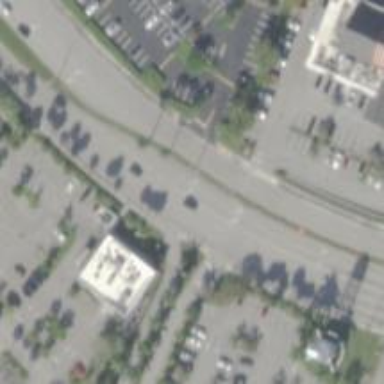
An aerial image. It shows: Asphalt footway with uncontrolled crossing marked with lines.